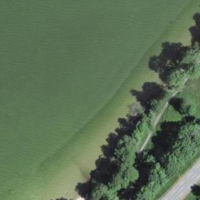
EUNIS habitat code: 14
Species observed at this site:
Epilobium hirsutum
Caltha palustris